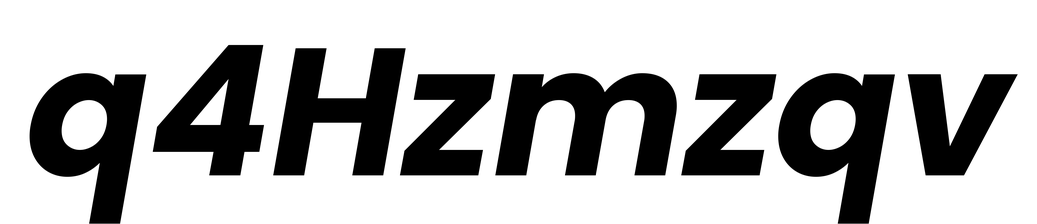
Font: Poppins-BoldItalic